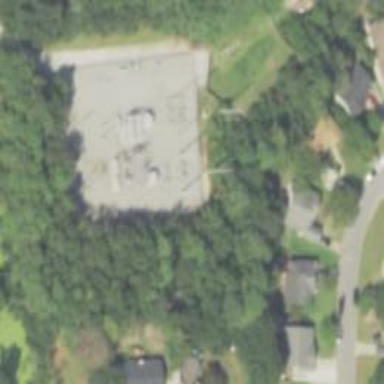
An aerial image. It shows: Distribution power substation secured by fence.